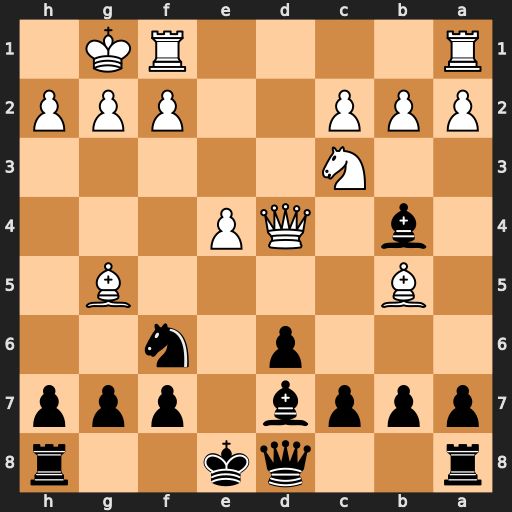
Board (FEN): r2qk2r/pppb1ppp/3p1n2/1B4B1/1b1QP3/2N5/PPP2PPP/R4RK1
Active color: b
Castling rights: kq
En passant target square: -
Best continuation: Bxc3 Qxc3 Bxb5